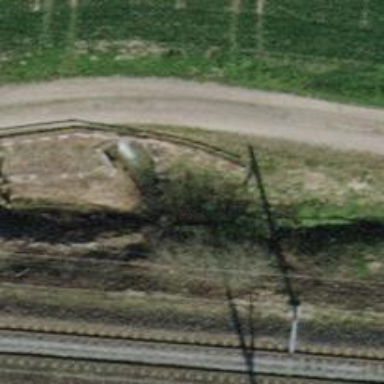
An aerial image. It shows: Culvert tunnel passing through ditch.